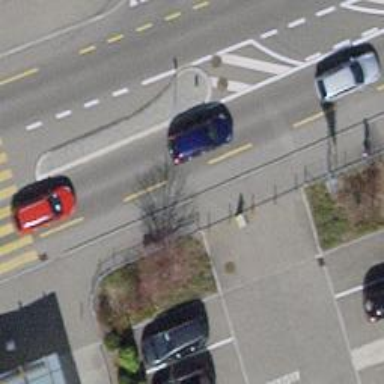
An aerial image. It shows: Bollard.